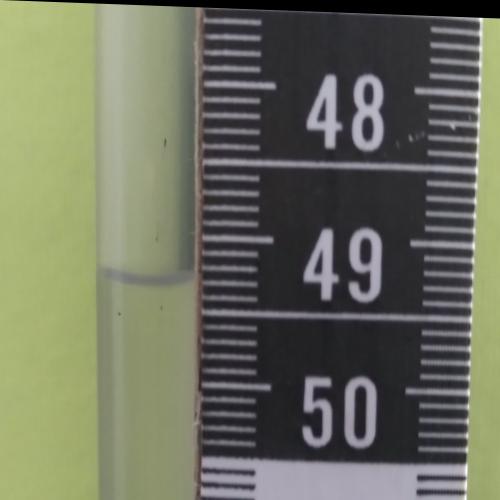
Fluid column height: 49.3 cm